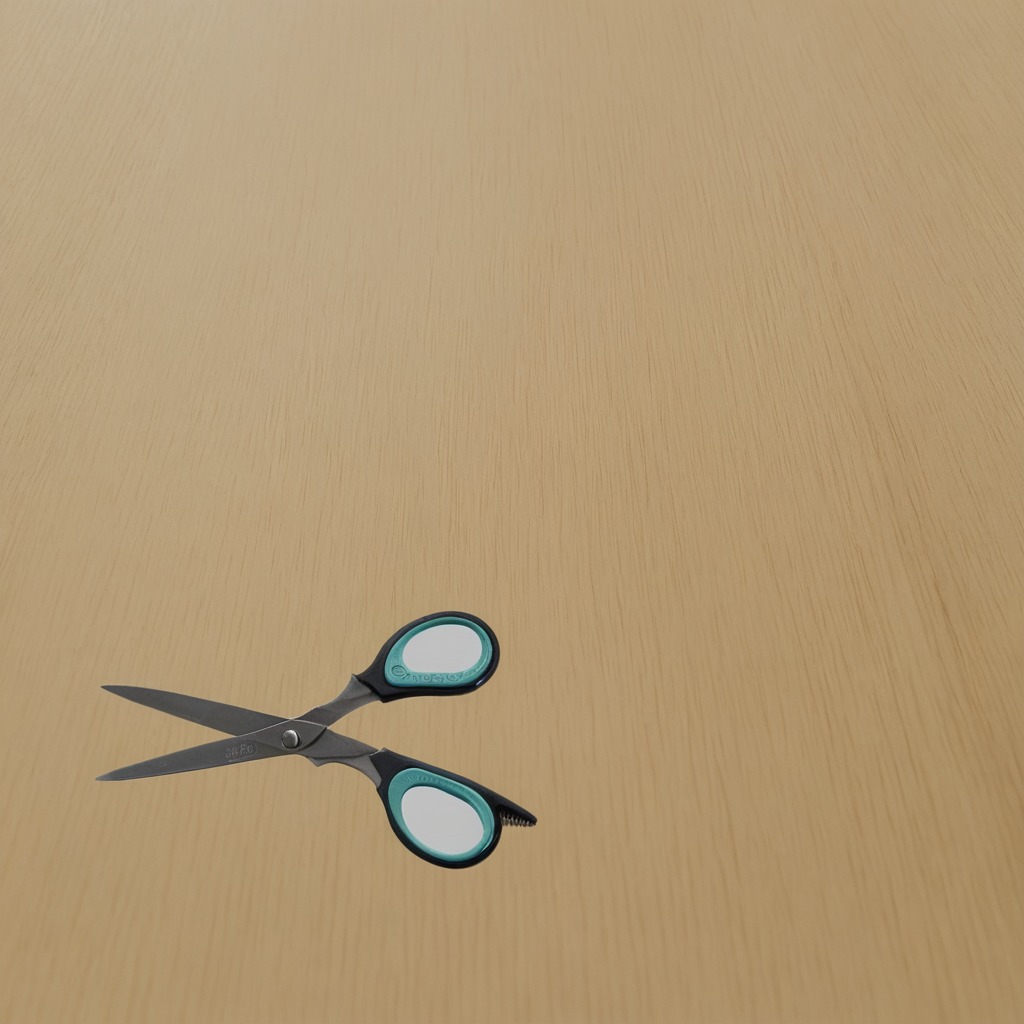
A scissor lies on the plywood surface in a paint workshop lit by afternoon window light.